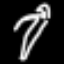
Label: palm tree